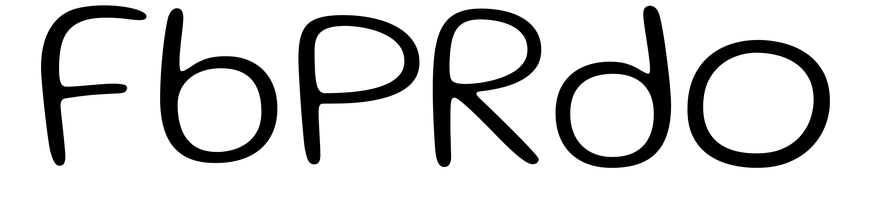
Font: Gluten_ExtraLight